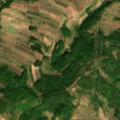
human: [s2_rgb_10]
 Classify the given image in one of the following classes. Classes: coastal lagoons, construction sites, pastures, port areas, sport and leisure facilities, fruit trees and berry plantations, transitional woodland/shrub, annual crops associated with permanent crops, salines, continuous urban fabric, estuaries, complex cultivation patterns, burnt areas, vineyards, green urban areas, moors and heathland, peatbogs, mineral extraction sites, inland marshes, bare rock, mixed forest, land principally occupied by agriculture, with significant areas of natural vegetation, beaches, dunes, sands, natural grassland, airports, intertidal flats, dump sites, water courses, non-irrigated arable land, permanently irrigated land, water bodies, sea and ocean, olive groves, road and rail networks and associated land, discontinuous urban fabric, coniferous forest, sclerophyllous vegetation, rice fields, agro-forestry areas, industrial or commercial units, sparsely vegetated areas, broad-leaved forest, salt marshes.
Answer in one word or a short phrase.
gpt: complex cultivation patterns, land principally occupied by agriculture, with significant areas of natural vegetation, broad-leaved forest, transitional woodland/shrub